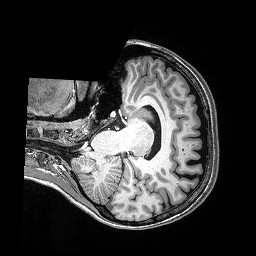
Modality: T1w
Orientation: axial